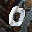
Label: 0